You are looking at the short-time Fourier spectrogram of a rotating shaft's vibration signal. Diagnose the rotating machine from this image, choosing from: normal, misalignment, unbalance, looseness.
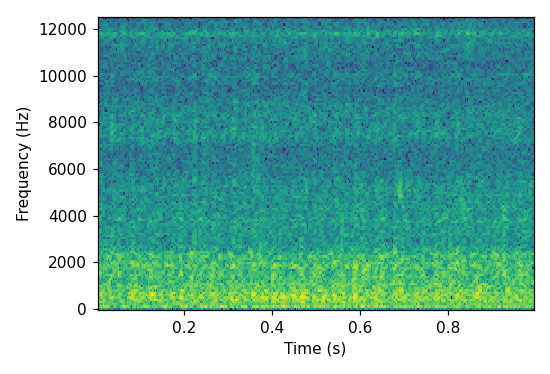
Answer: looseness